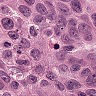
Metastatic tissue present: yes